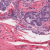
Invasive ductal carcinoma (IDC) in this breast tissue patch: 1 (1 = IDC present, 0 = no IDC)